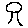
Label: tree